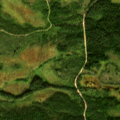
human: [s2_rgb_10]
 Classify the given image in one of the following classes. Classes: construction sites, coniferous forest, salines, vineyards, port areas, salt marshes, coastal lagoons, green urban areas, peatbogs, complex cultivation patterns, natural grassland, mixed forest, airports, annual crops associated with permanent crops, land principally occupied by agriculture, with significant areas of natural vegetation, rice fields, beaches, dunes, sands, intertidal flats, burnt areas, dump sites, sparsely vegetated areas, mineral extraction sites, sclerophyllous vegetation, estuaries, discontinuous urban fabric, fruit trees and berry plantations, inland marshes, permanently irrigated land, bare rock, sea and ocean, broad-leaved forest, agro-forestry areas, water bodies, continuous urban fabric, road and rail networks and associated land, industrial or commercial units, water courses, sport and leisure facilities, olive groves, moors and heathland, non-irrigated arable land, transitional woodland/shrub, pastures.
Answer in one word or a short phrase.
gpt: coniferous forest, transitional woodland/shrub, peatbogs